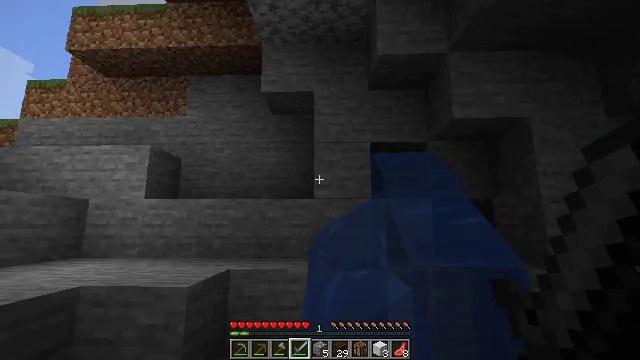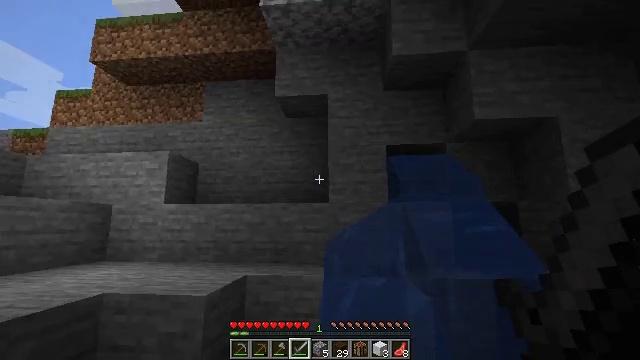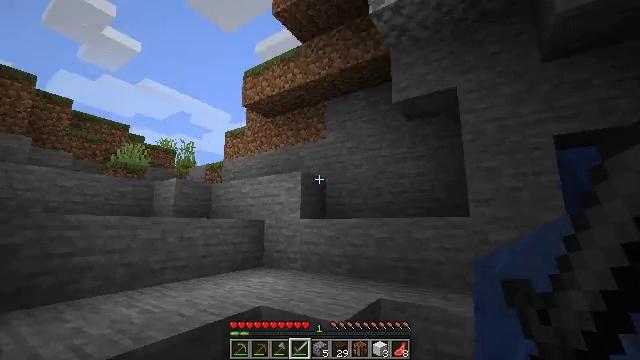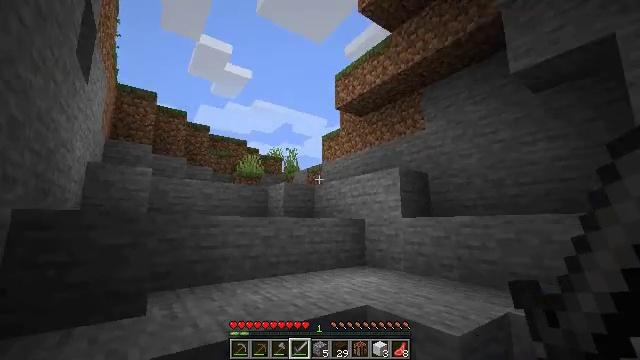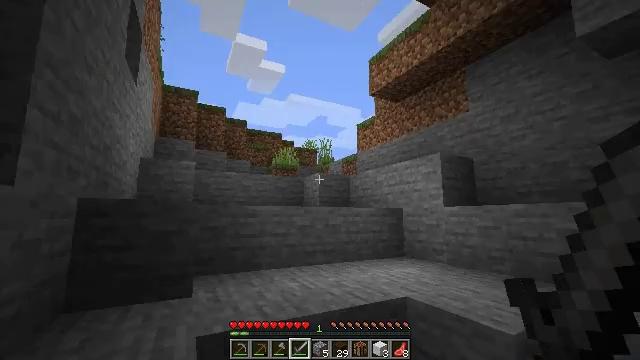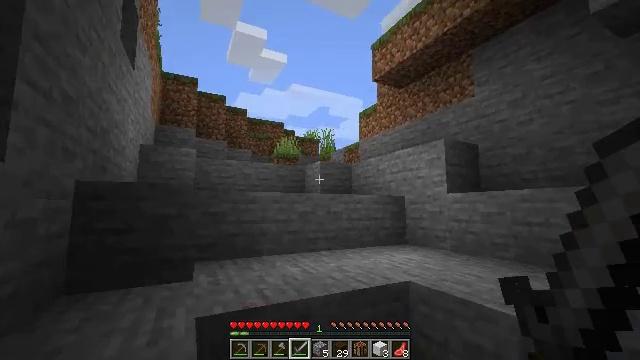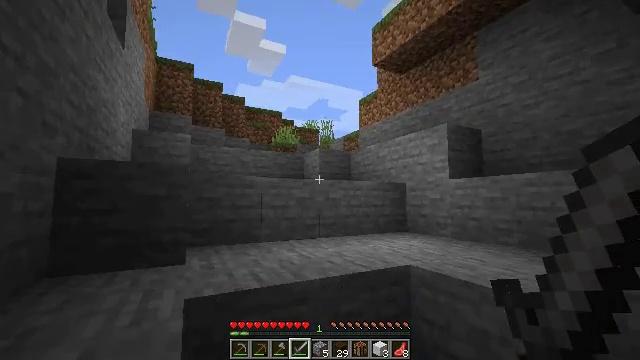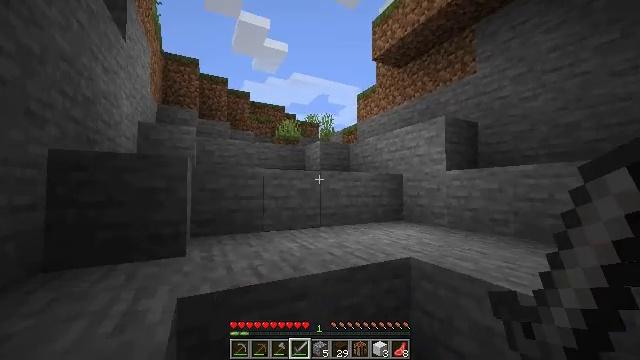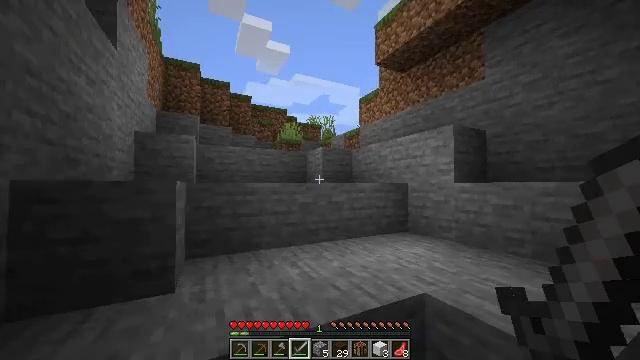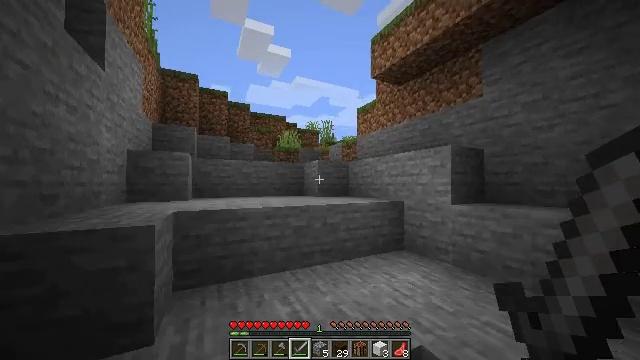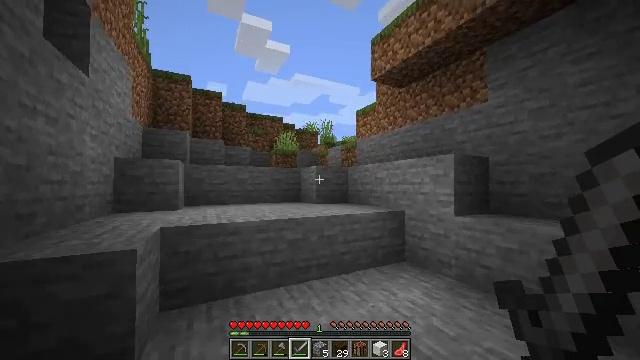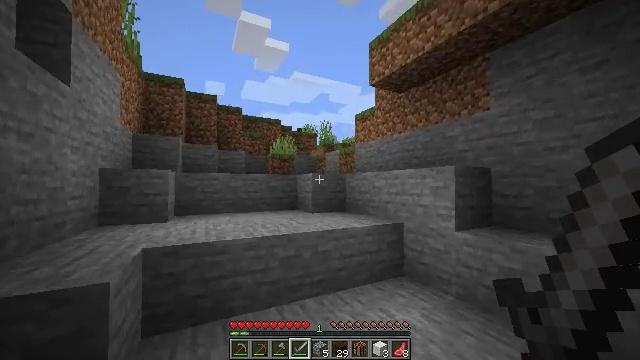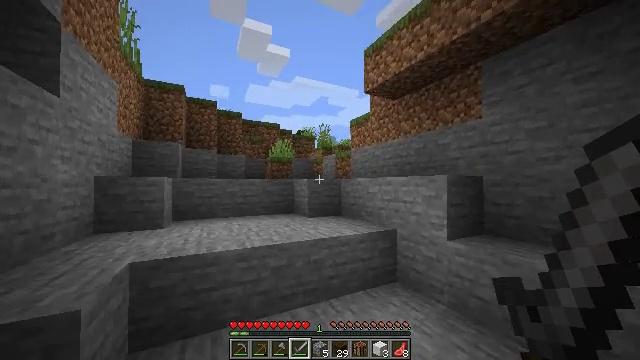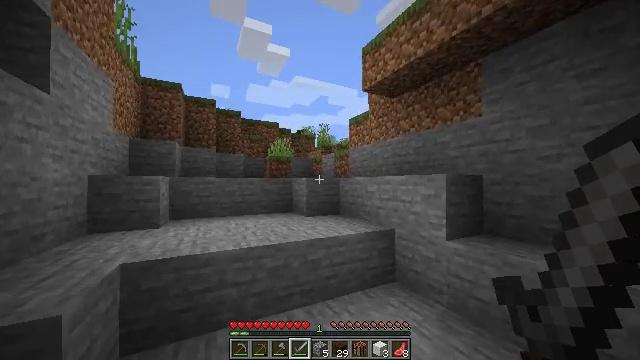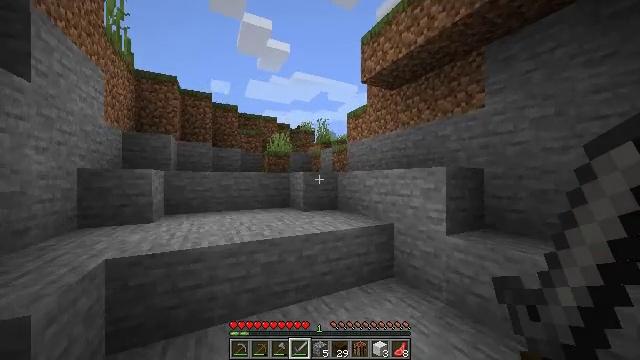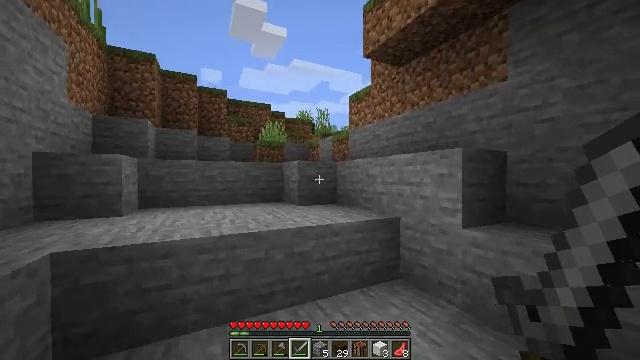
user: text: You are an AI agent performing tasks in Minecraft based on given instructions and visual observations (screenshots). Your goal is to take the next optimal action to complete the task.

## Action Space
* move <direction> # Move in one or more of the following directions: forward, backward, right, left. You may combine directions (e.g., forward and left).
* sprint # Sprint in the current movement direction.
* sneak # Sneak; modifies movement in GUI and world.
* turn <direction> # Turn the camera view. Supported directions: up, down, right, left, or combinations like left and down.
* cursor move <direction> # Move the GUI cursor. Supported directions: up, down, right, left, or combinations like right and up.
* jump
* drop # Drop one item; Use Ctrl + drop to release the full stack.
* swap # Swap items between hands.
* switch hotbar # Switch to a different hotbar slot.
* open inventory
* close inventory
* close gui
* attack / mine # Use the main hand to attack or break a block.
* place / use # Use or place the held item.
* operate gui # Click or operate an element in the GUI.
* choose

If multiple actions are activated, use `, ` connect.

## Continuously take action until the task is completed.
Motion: motion action
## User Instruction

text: Dig up some sand.
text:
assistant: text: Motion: move forward and move left, turn left, jump
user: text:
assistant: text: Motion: move forward and move left, turn left, jump
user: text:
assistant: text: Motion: move forward and move left, turn left
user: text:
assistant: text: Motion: move forward and move left, turn left and down
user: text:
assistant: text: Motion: move forward and move left, turn down
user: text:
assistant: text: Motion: move forward, sprint, turn down
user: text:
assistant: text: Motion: move forward, sprint, turn down
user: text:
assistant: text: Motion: move forward, sprint, jump
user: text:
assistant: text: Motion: move forward, sprint, jump
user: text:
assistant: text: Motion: move forward, sprint, jump
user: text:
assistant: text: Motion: move forward, sprint, jump
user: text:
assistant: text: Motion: move forward, sprint, jump
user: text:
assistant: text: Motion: move forward, sprint
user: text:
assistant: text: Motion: move forward, sprint, turn down
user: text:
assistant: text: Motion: move forward, sprint
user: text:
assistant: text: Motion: move forward, sprint, turn down, jump
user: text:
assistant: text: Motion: move forward, sprint, turn left and down, jump
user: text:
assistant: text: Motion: move forward, sprint, turn left and down, jump
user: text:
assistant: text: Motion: move forward, sprint, turn left, jump
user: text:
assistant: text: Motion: move forward, sprint, turn left, jump
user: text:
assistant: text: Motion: move forward, sprint, turn left, jump
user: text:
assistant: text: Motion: move forward, sprint
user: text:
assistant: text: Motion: move forward, sprint
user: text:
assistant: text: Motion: move forward, sprint, jump
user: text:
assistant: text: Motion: move forward, sprint, jump
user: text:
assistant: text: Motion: move forward, sprint, jump
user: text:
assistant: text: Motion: move forward, sprint, jump
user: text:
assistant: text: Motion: move forward, sprint, jump
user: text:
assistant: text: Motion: move forward, sprint
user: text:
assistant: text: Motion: move forward, sprint, jump